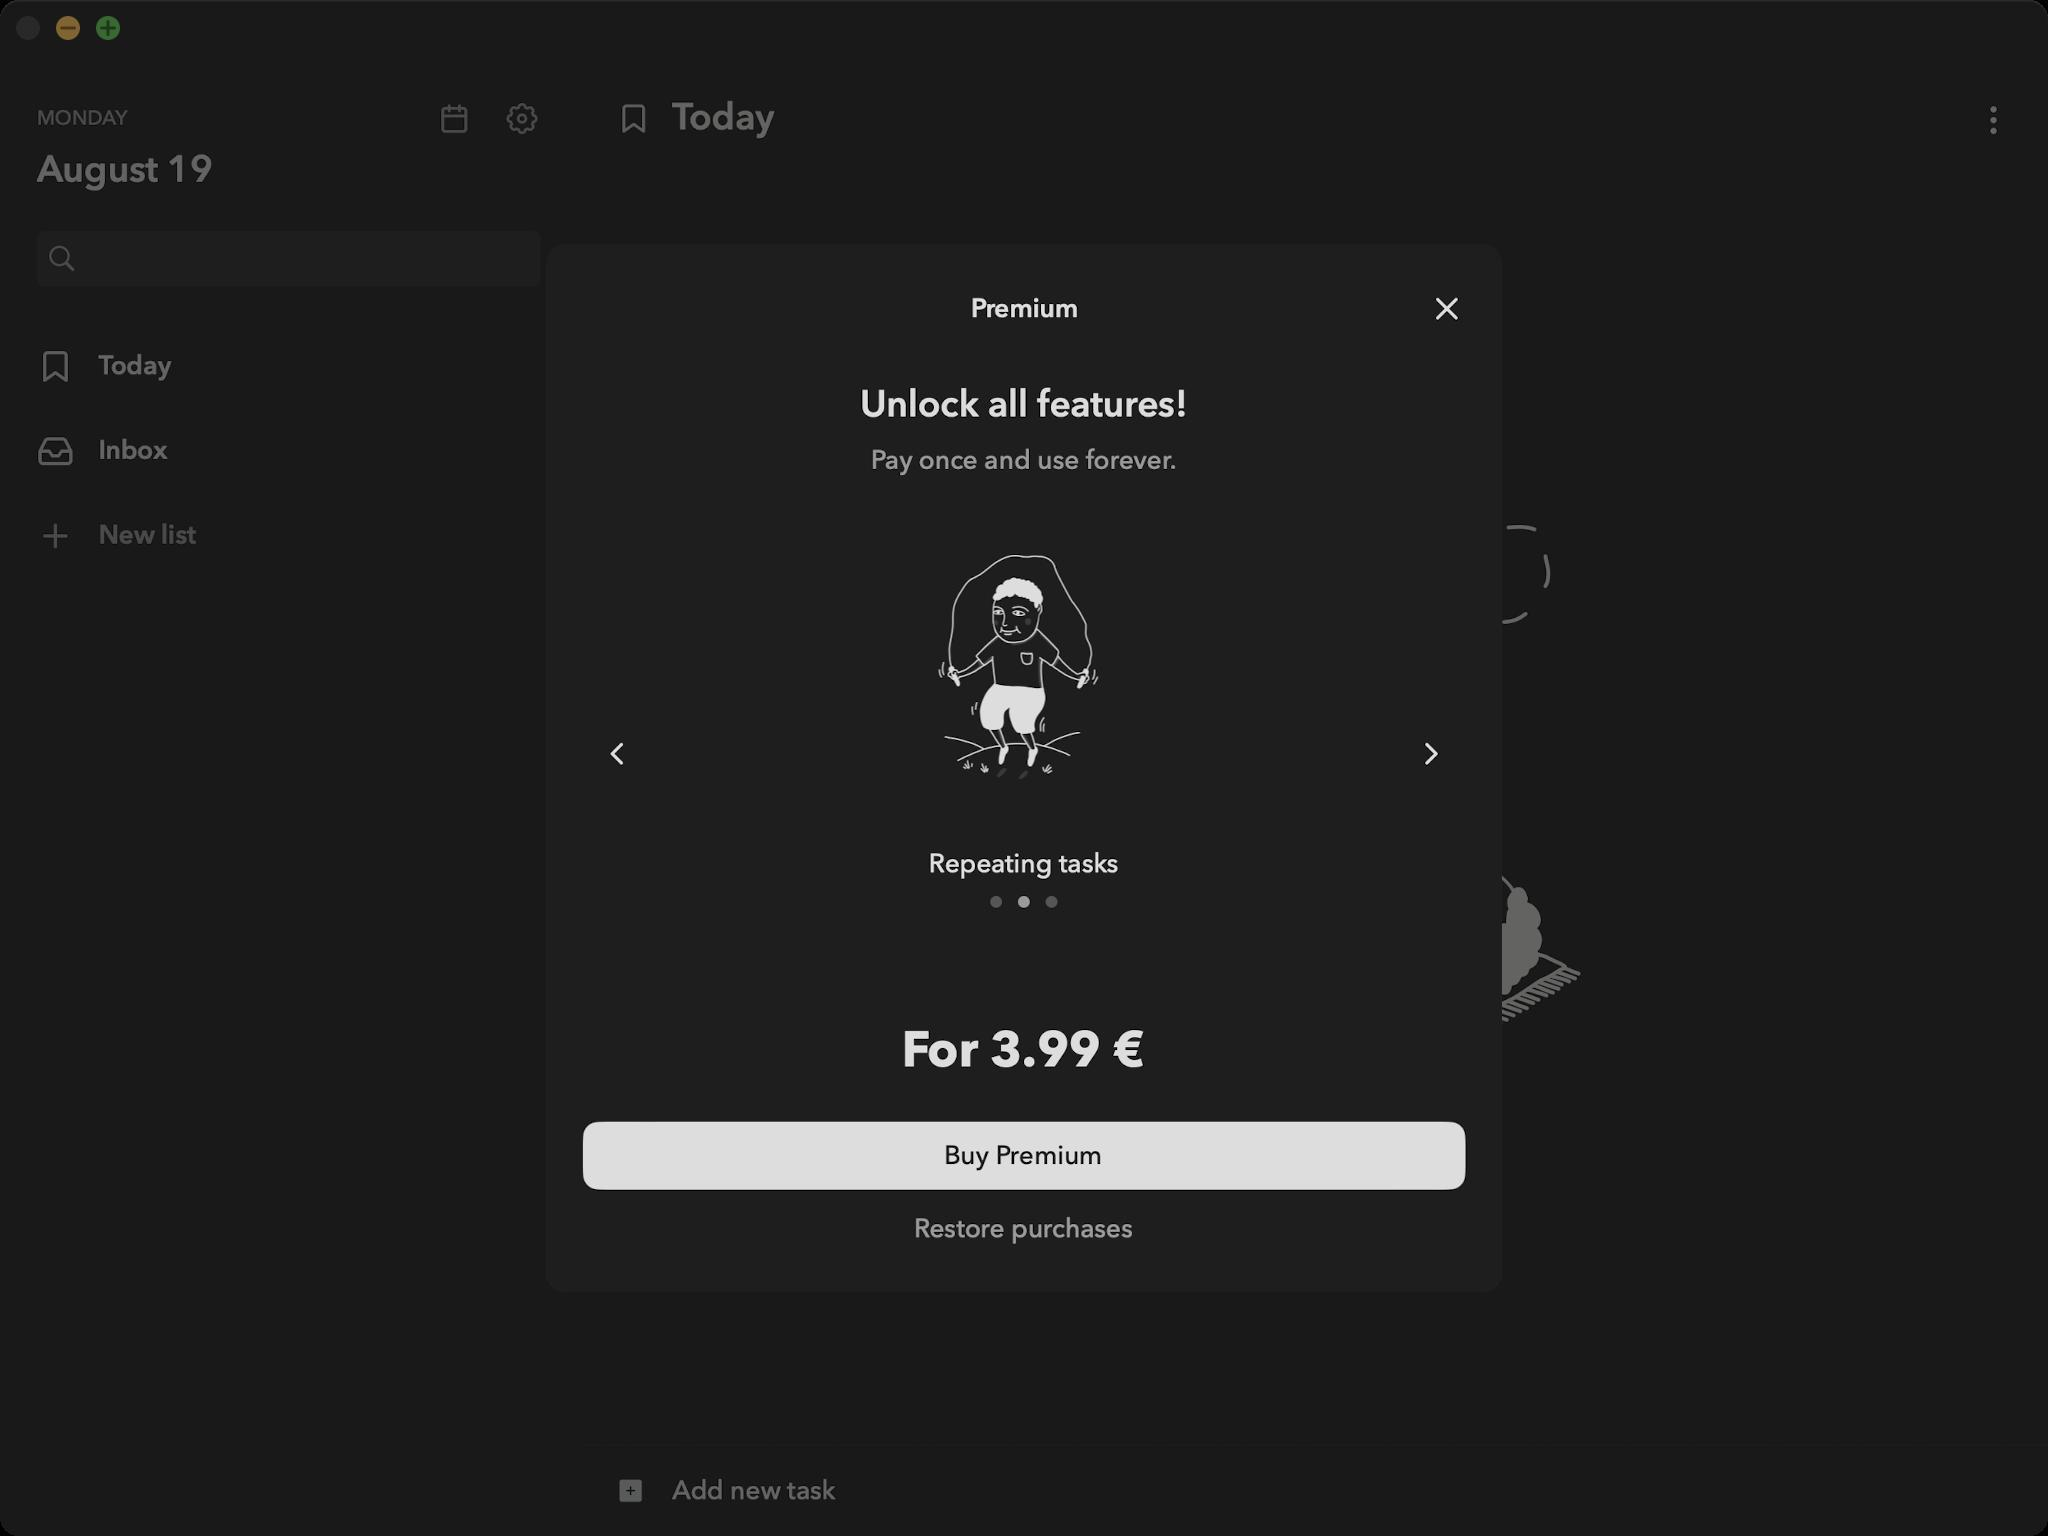
Accessibility tree:
{"name": "Mindlist", "role": "AXWindow", "description": null, "role_description": "standard window", "value": null, "position": "352.00;95.00", "size": "1024;768", "children": [{"name": null, "role": "AXGroup", "description": null, "role_description": "group", "value": null, "position": "0.00;0.00", "size": "1024;768", "children": [{"name": null, "role": "AXGroup", "description": null, "role_description": "group", "value": null, "position": "0.00;0.00", "size": "1024;768", "children": []}]}, {"name": null, "role": "AXButton", "description": null, "role_description": "close button", "value": null, "position": "7.00;6.00", "size": "14;16", "children": []}, {"name": null, "role": "AXButton", "description": null, "role_description": "zoom button", "value": null, "position": "47.00;6.00", "size": "14;16", "children": [{"name": null, "role": "AXGroup", "description": null, "role_description": "group", "value": null, "position": "47.00;6.00", "size": "14;16", "children": [{"name": null, "role": "AXGroup", "description": null, "role_description": "group", "value": null, "position": "47.00;6.00", "size": "14;16", "children": []}]}]}, {"name": null, "role": "AXButton", "description": null, "role_description": "minimize button", "value": null, "position": "27.00;6.00", "size": "14;16", "children": []}, {"name": null, "role": "AXSheet", "description": null, "role_description": "sheet", "value": null, "position": "273.00;122.00", "size": "478;524", "children": [{"name": null, "role": "AXGroup", "description": null, "role_description": "group", "value": null, "position": "273.00;122.00", "size": "478;524", "children": [{"name": null, "role": "AXGroup", "description": null, "role_description": "group", "value": null, "position": "273.00;122.00", "size": "478;524", "children": []}]}, {"name": null, "role": "AXSheet", "description": null, "role_description": "sheet", "value": null, "position": "273.00;122.00", "size": "478;524", "children": [{"name": null, "role": "AXGroup", "description": null, "role_description": "group", "value": null, "position": "273.00;122.00", "size": "478;524", "children": [{"name": null, "role": "AXGroup", "description": null, "role_description": "group", "value": null, "position": "273.00;122.00", "size": "478;524", "children": []}]}, {"name": null, "role": "AXSheet", "description": null, "role_description": "sheet", "value": null, "position": "273.00;122.00", "size": "478;524", "children": [{"name": null, "role": "AXGroup", "description": null, "role_description": "group", "value": null, "position": "273.00;122.00", "size": "478;524", "children": [{"name": null, "role": "AXGroup", "description": null, "role_description": "group", "value": null, "position": "273.00;122.00", "size": "478;524", "children": [{"name": null, "role": "AXStaticText", "description": "Premium", "role_description": "text", "value": null, "position": "485.52;137.40", "size": "54;34", "children": []}, {"name": null, "role": "AXButton", "description": "x", "role_description": "button", "value": null, "position": "706.51;137.40", "size": "34;34", "children": []}, {"name": null, "role": "AXStaticText", "description": "Unlock all features!", "role_description": "text", "value": null, "position": "291.48;189.76", "size": "441;25", "children": []}, {"name": null, "role": "AXStaticText", "description": "Pay once and use forever.", "role_description": "text", "value": null, "position": "291.48;221.33", "size": "441;18", "children": []}, {"name": null, "role": "AXGroup", "description": null, "role_description": "collection", "value": null, "position": "273.00;255.98", "size": "478;184", "children": [{"name": null, "role": "AXGroup", "description": null, "role_description": "group", "value": null, "position": "273.00;255.98", "size": "478;184", "children": [{"name": null, "role": "AXStaticText", "description": "Repeating tasks", "role_description": "text", "value": null, "position": "273.00;423.07", "size": "478;18", "children": []}]}]}, {"name": null, "role": "AXButton", "description": "chevron left", "role_description": "button", "value": null, "position": "291.48;359.93", "size": "34;34", "children": []}, {"name": null, "role": "AXButton", "description": "chevron right", "role_description": "button", "value": null, "position": "698.81;359.93", "size": "34;34", "children": []}, {"name": null, "role": "AXSlider", "description": null, "role_description": "slider", "value": "page 2 of 3", "position": "467.04;440.78", "size": "90;24", "children": []}, {"name": null, "role": "AXStaticText", "description": "For 3.99 €", "role_description": "text", "value": null, "position": "450.87;508.54", "size": "122;34", "children": []}, {"name": null, "role": "AXButton", "description": "Buy Premium", "role_description": "button", "value": null, "position": "291.48;560.90", "size": "441;34", "children": []}, {"name": null, "role": "AXButton", "description": "Restore purchases", "role_description": "button", "value": null, "position": "291.48;600.94", "size": "441;27", "children": []}]}]}]}]}]}]}